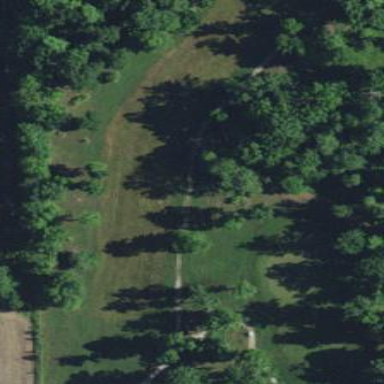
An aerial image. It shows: Golf fairway in the image.